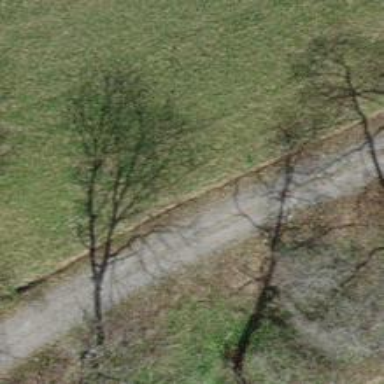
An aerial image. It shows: Unpaved track with grade2 tracktype.